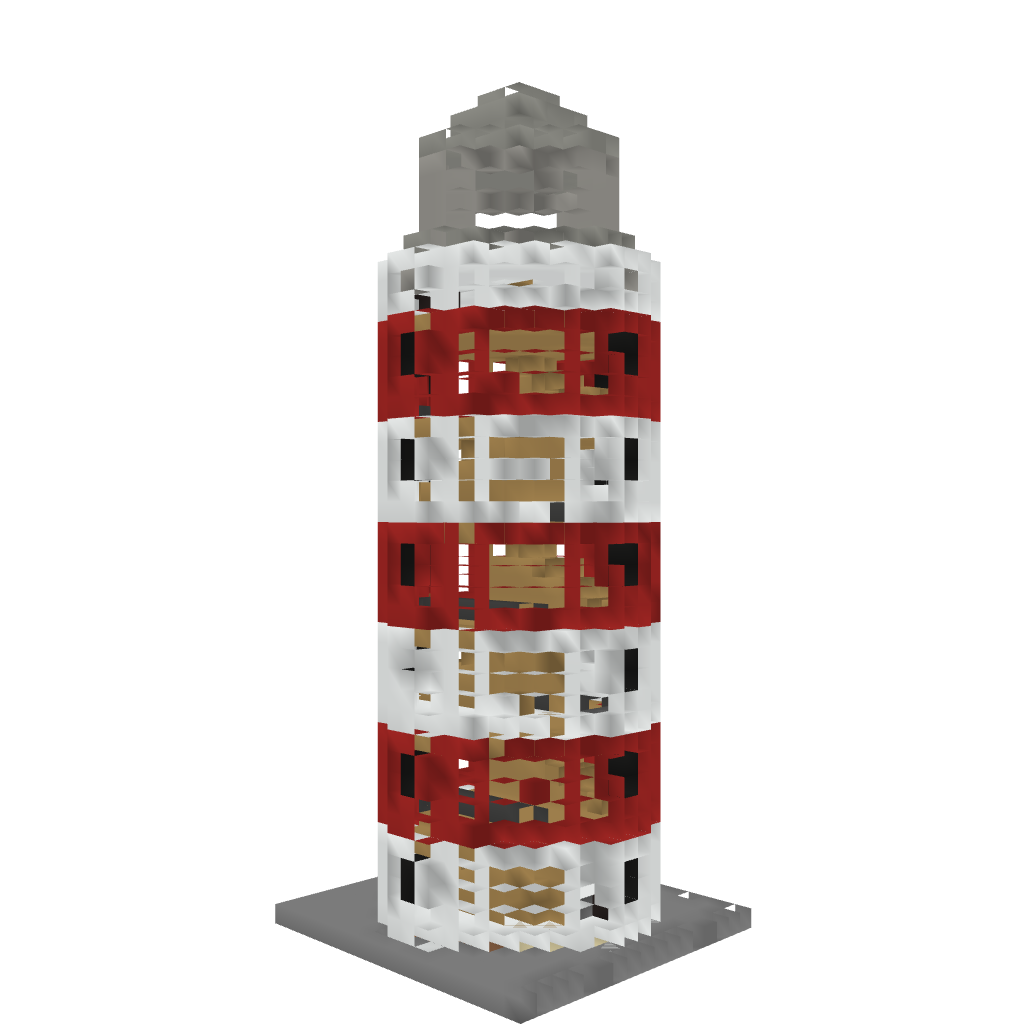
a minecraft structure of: small lighthouse